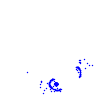
Particle: proton